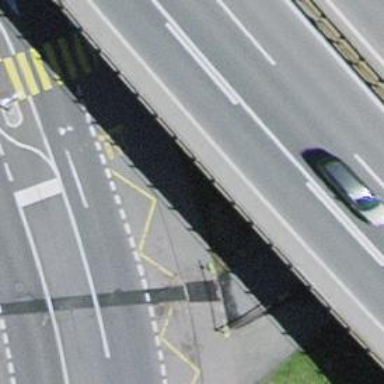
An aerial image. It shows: Platform for public transport on the road.